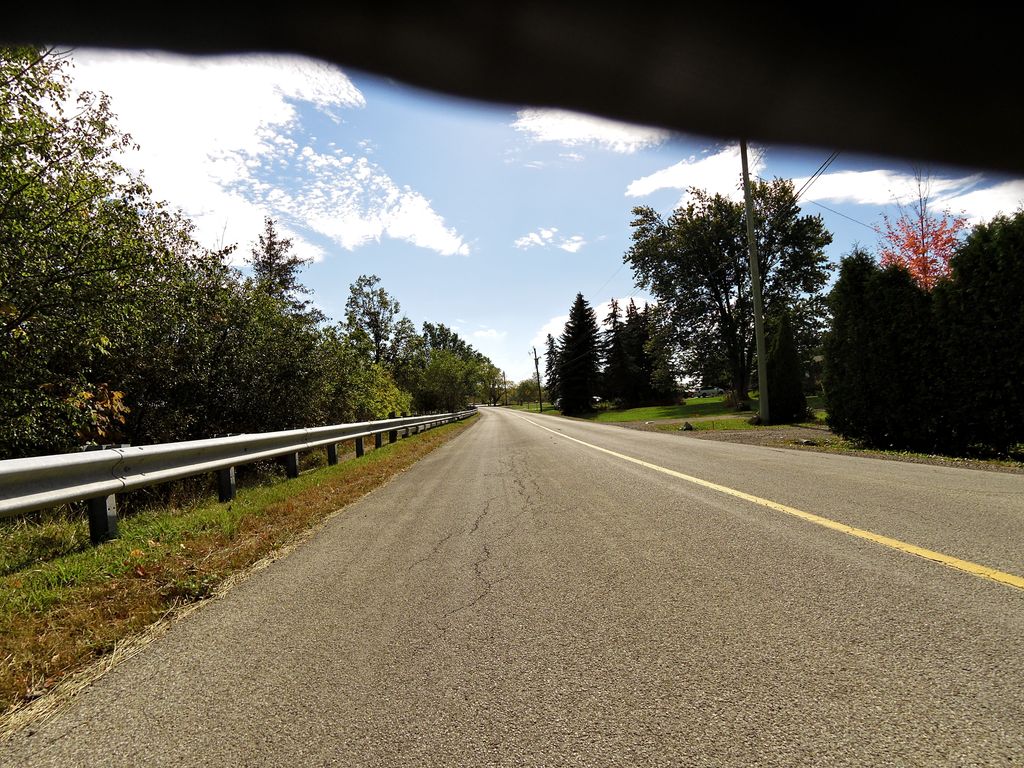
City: hamilton